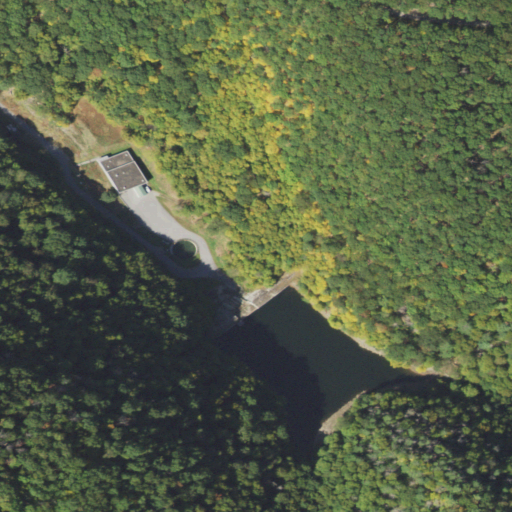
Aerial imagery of gap in Pennsylvania named McBride Gap containing deciduous forest, open water, open development, shrub, low intensity development, herbaceous wetlands, evergreen forest, and grassland